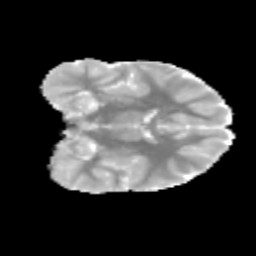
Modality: MD
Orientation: coronal
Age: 9
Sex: female
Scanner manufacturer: siemens
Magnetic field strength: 3 T
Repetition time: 3.8 s
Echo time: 0.07 s